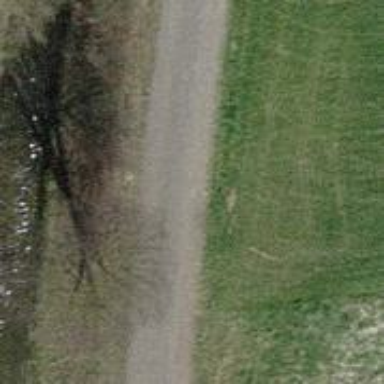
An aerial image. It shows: Track with grade3 tracktype.